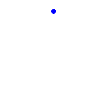
Particle: kaon